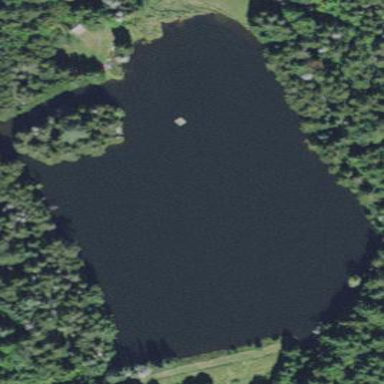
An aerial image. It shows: Pond surrounded by natural water.